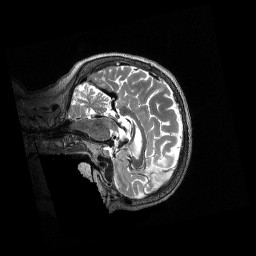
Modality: T2w
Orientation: sagittal
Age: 74
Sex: female
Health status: healthy
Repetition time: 3.2 s
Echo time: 0.563 s